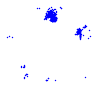
Particle: electron